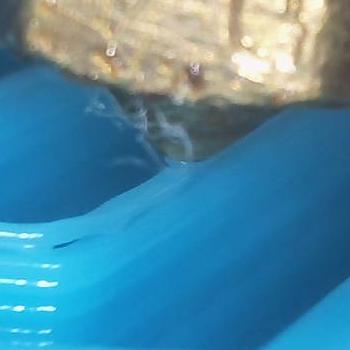
Flow rate: 188%